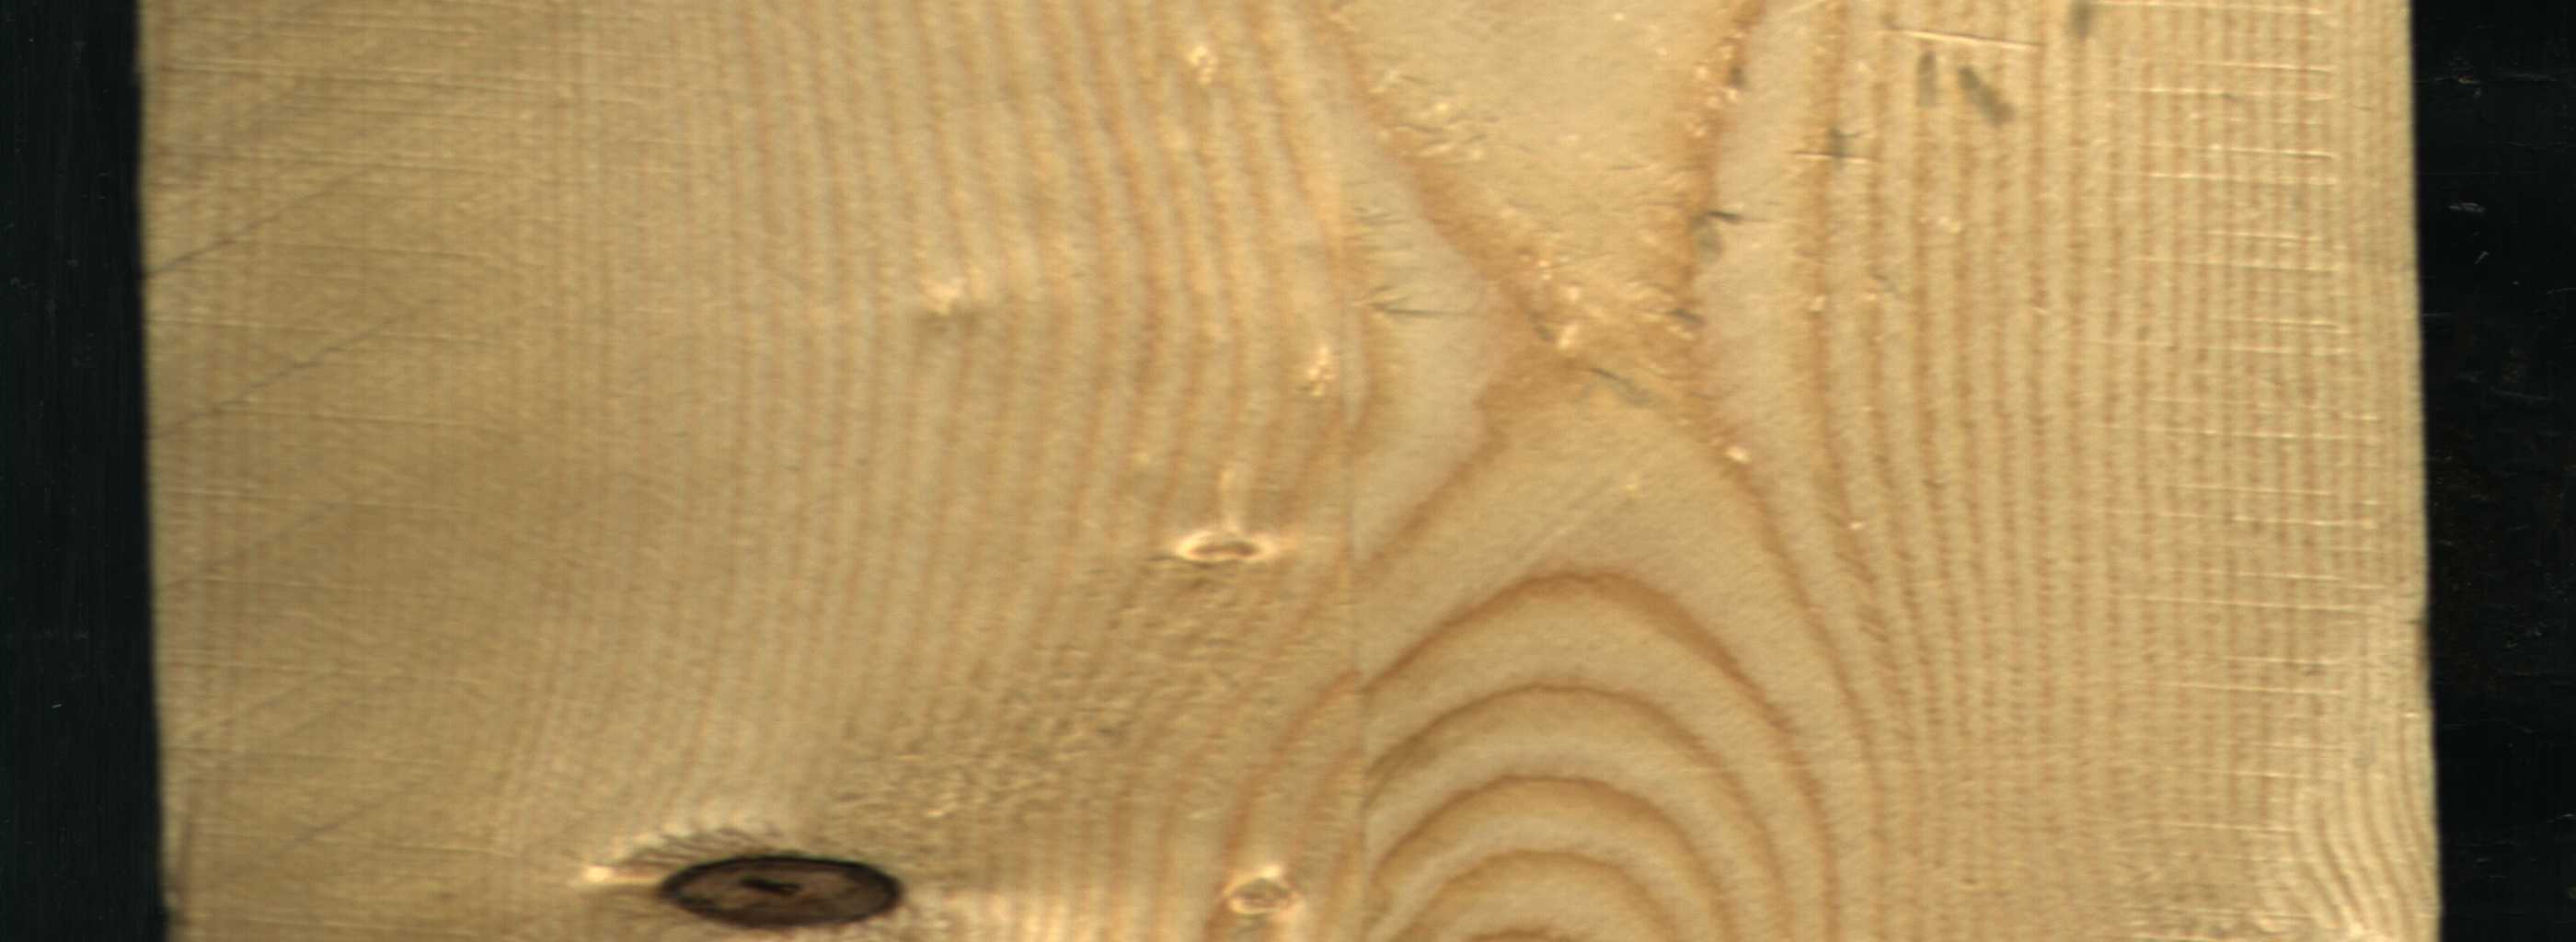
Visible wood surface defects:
Dead_Knot